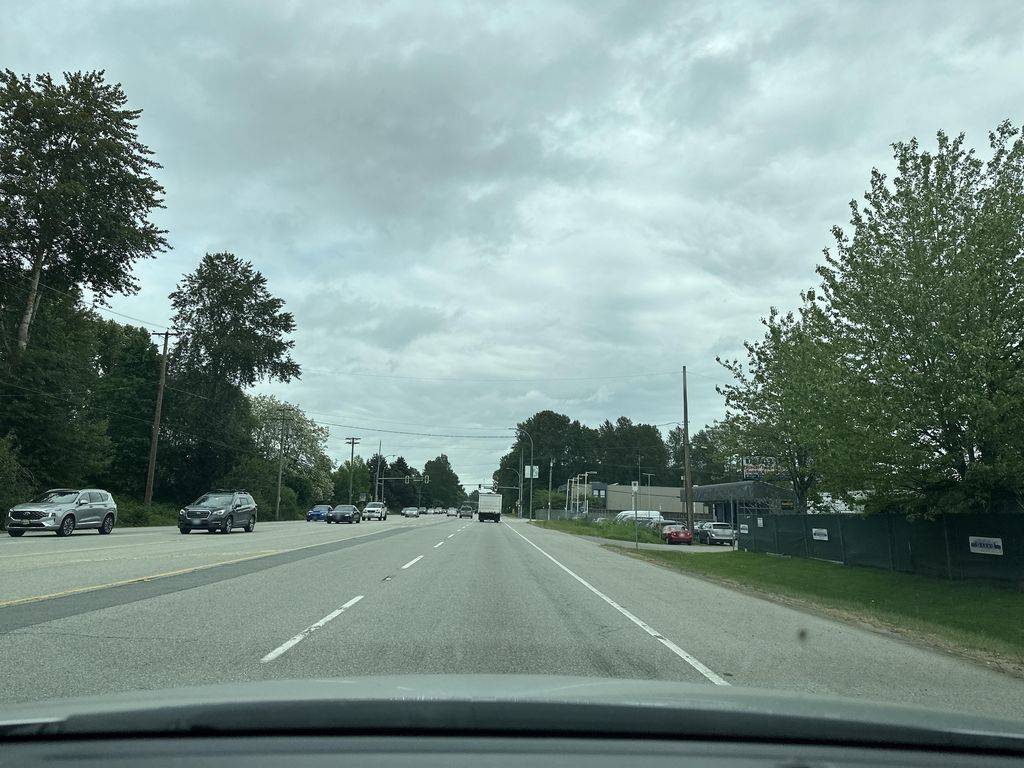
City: vancouver